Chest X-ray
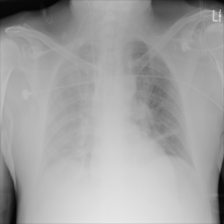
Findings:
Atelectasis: positive
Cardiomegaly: negative
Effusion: positive
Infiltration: positive
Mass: positive
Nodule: positive
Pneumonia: negative
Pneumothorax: negative
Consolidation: negative
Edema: negative
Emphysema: negative
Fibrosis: negative
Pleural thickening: negative
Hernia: negative